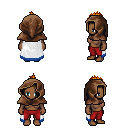
a pixel art fantasy rpg character, female body template, human, dark skin, white trimmed cape, red pants, dark blonde mohawk hairstyle, cloth hood, four views (front, back, left, right), 2x2 character sprite sheet, small pixel art, hard edges, no anti-aliasing